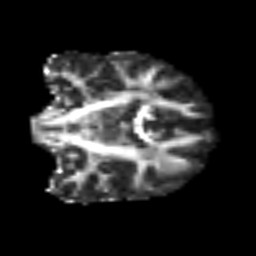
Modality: FA
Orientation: coronal
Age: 49
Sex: male
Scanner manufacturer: siemens
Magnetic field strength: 3 T
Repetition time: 6.1 s
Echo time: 0.101 s